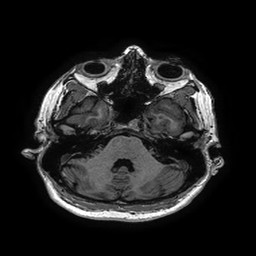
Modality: T1w
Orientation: coronal
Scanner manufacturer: ge
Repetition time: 7.6 s
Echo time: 0.003 s